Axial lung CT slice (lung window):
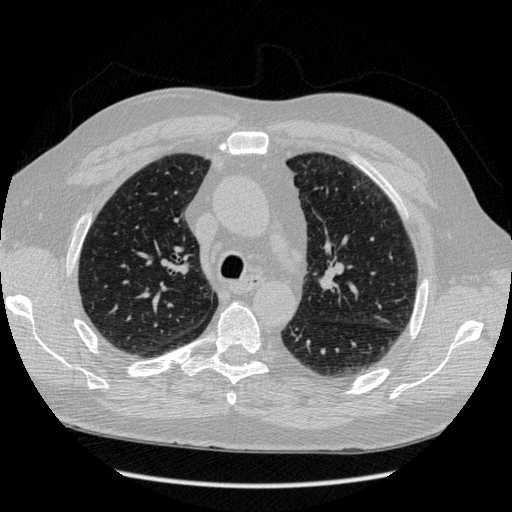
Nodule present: no